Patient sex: M
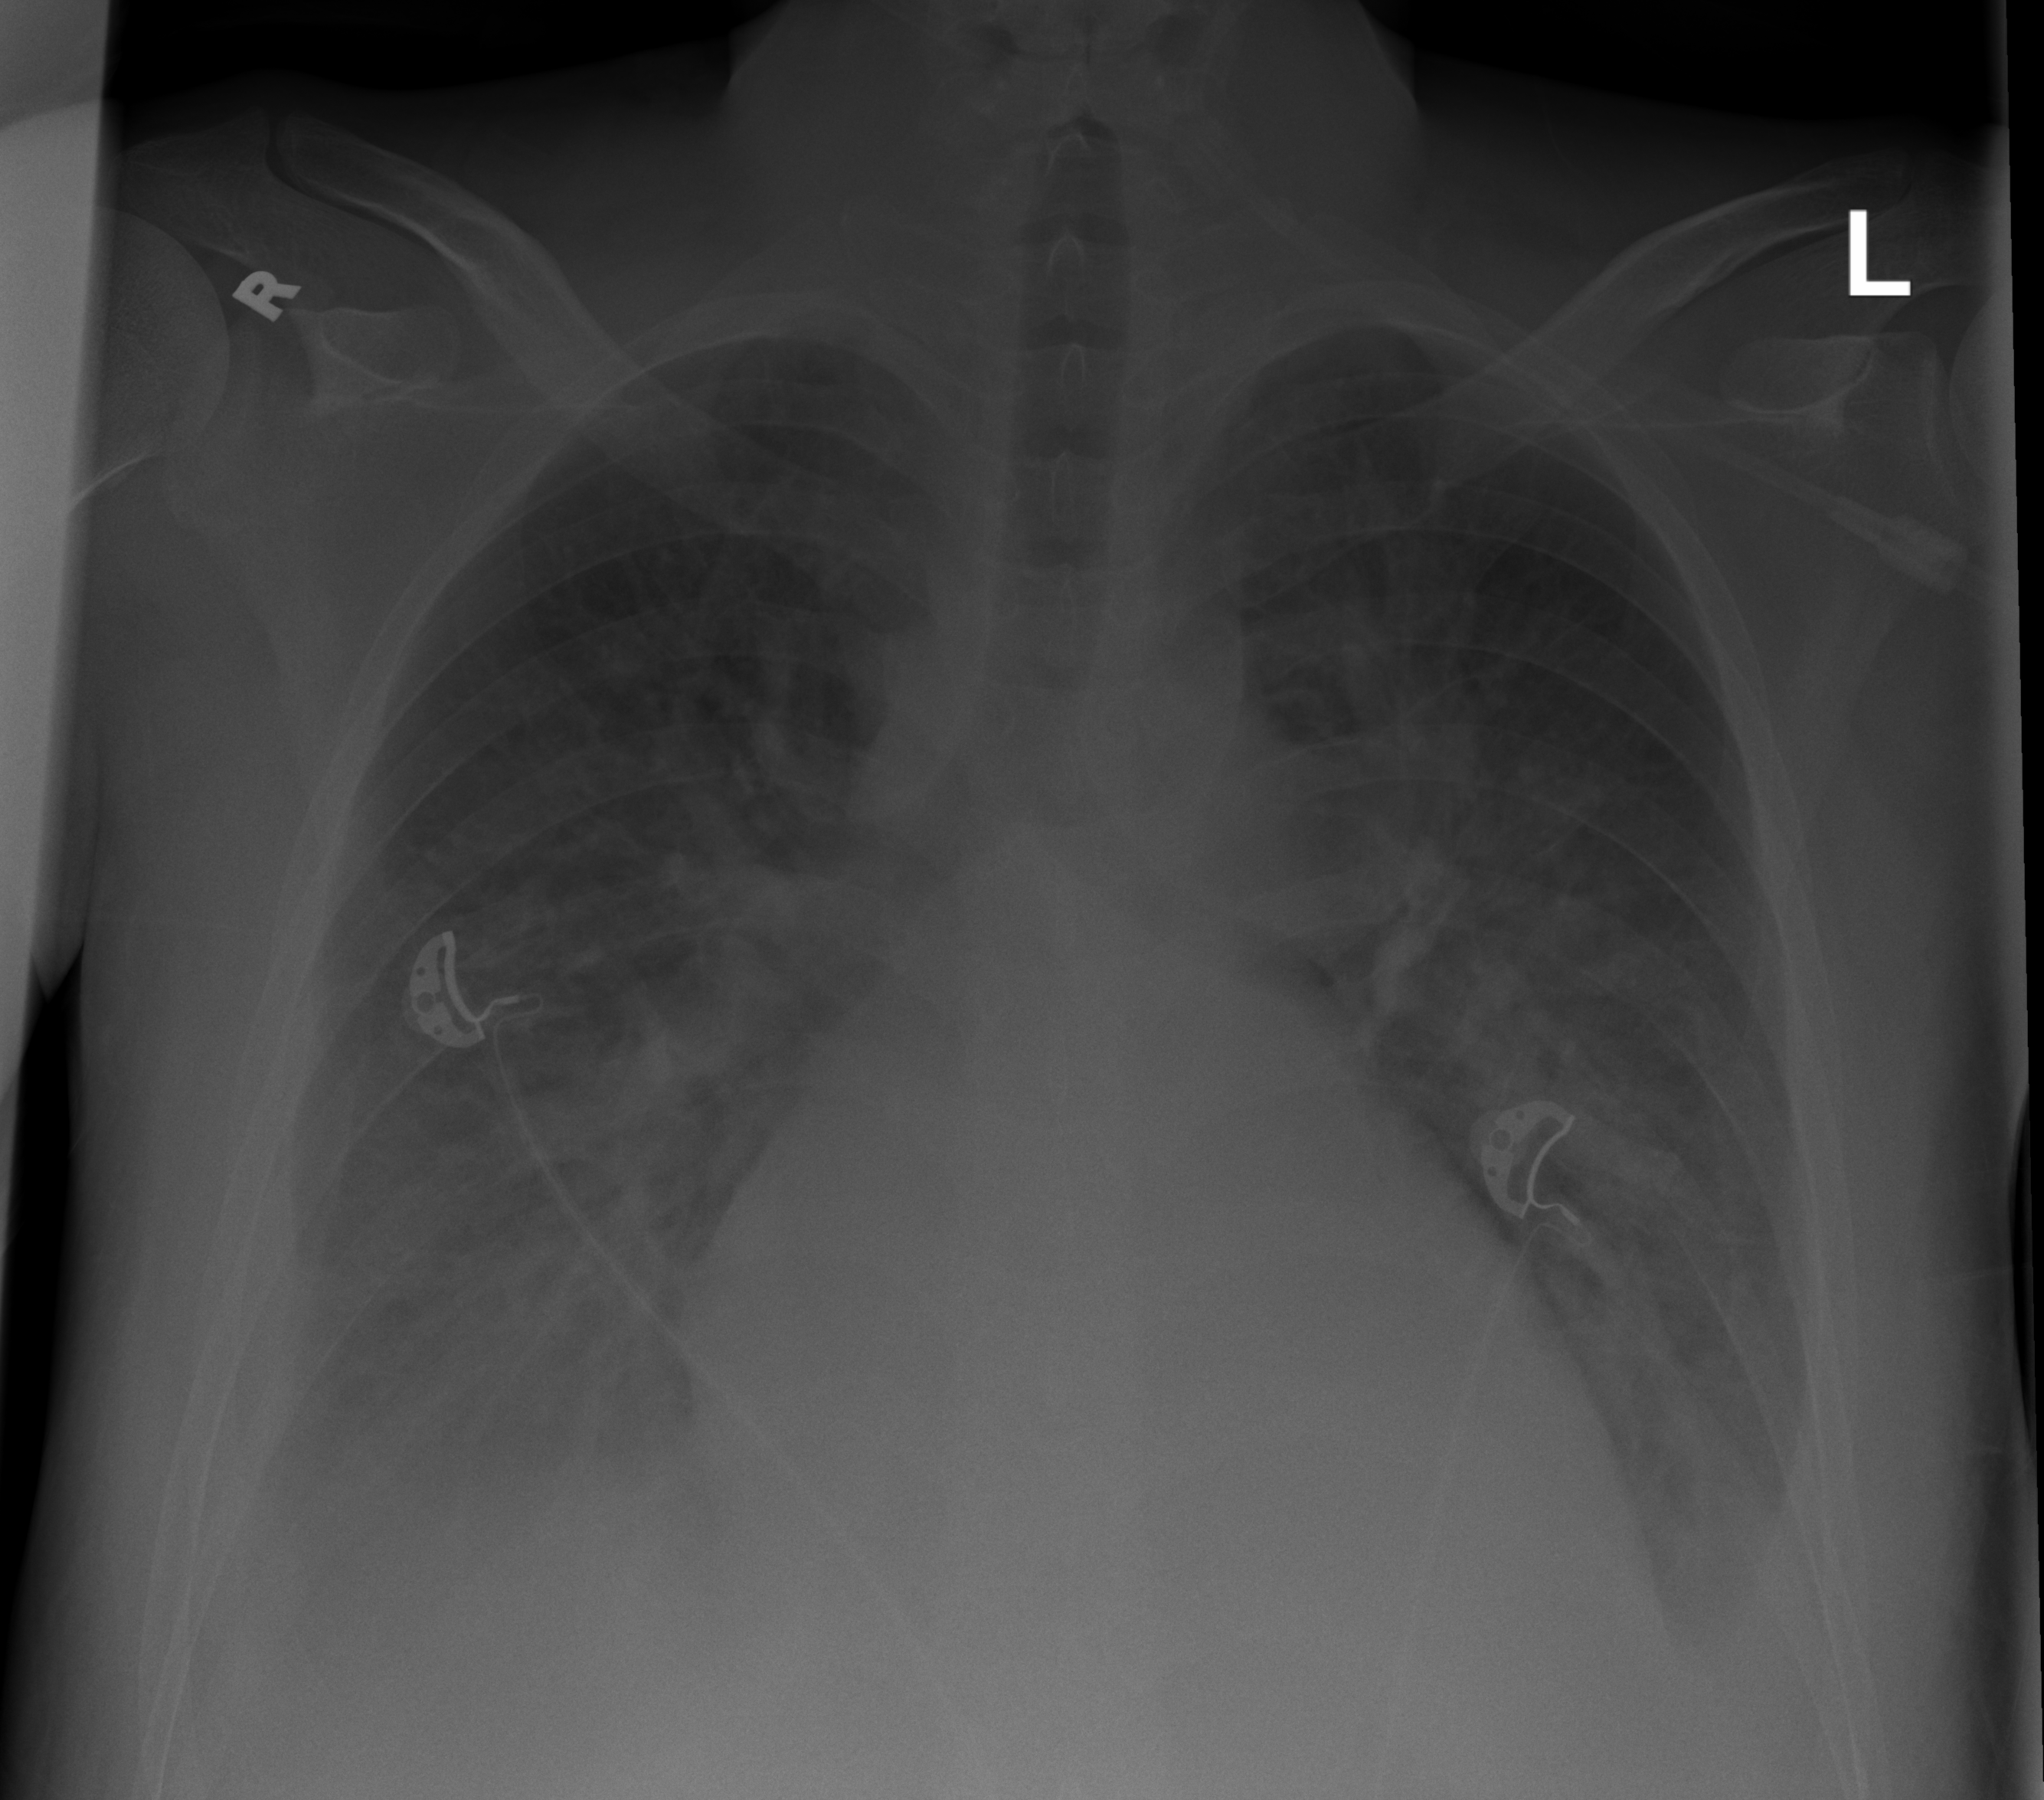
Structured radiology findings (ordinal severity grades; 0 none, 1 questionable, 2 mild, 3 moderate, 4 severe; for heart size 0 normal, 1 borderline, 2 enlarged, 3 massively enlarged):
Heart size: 1
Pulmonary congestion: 2
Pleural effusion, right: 3
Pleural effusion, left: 3
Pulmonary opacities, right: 2
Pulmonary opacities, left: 2
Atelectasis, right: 2
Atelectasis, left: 2